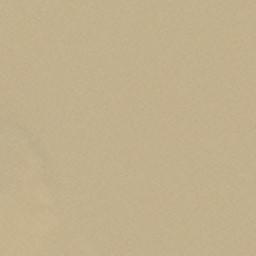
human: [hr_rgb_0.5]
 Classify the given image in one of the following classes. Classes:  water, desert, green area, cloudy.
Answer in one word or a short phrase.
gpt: desert